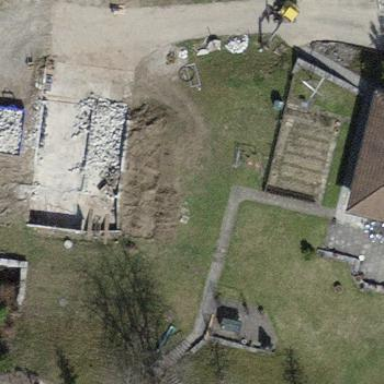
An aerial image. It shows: Shed.